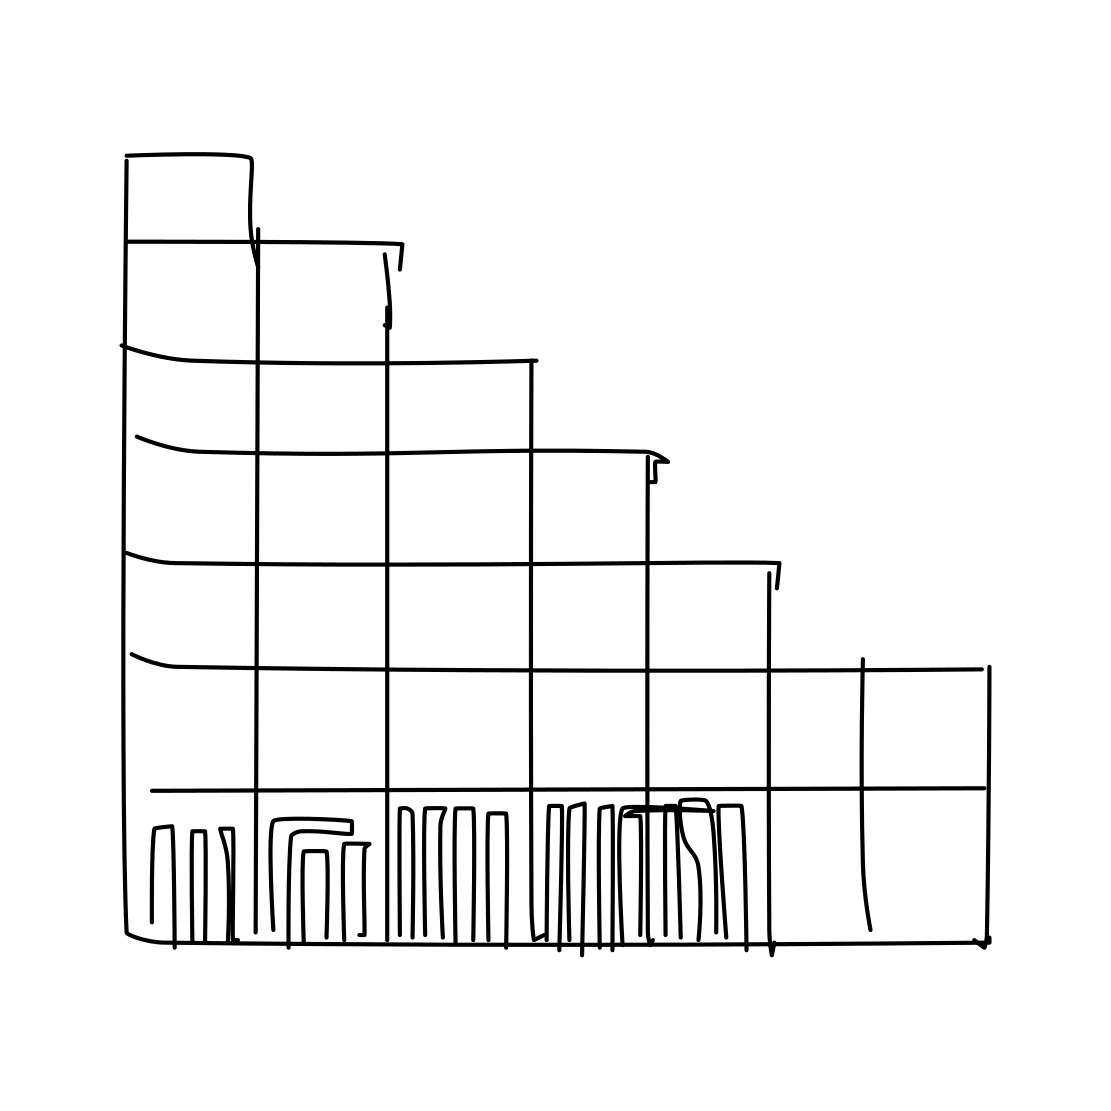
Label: bookshelf